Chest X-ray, PA view. Patient: 44 years old, sex M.
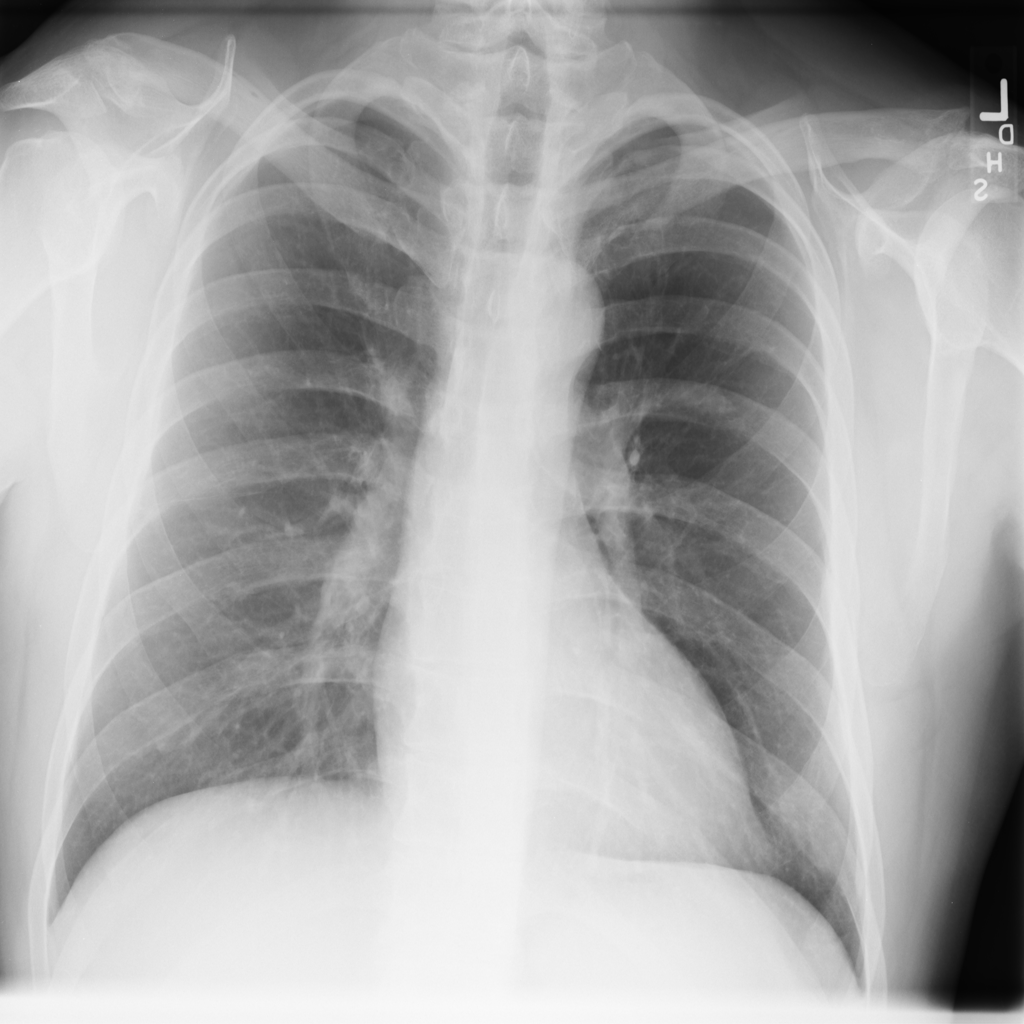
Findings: No Finding